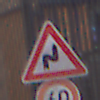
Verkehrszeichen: DoppelkurveRechts
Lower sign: Geschwindigkeit60
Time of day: MorningAfternoon
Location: Outdoor (Urban)
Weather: Overcast
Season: NotSpecified
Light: Natural